Question: Ok, so I would like to have a slider that looks like this one.
Just can't figure out where we can at least have these delimiter separators? So if you see there are 7 delimiters and we have large labels on the first 4-th and the last delimeter.
How would you approach this task?

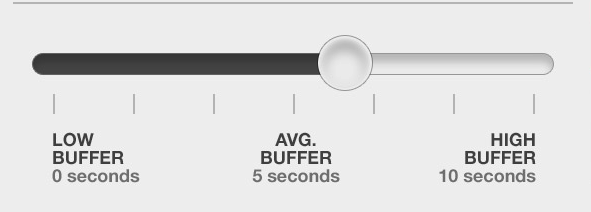
Answer: There is no way of adding a label inside sliderfield. However, you can indeed add HTML to acheive the required output. On the config panel, go to HTML property, and add something like this:
'''
<div style="padding-left:1em">|&nbsp;&nbsp;&nbsp;&nbsp;&nbsp;&nbsp;&nbsp;&nbsp;&nbsp;&nbsp;&nbsp;&nbsp;&nbsp;&nbsp;&nbsp;&nbsp;&nbsp;&nbsp;&nbsp;&nbsp;&nbsp;|&nbsp;&nbsp;&nbsp;&nbsp;&nbsp;&nbsp;&nbsp;&nbsp;&nbsp;&nbsp;&nbsp;&nbsp;&nbsp;&nbsp;&nbsp;&nbsp;&nbsp;&nbsp;&nbsp;&nbsp;&nbsp;&nbsp;&nbsp;|<div>Low&nbsp;&nbsp;&nbsp;&nbsp;&nbsp;&nbsp;&nbsp;&nbsp;&nbsp;Average &nbsp;&nbsp;&nbsp;&nbsp;&nbsp;&nbsp;&nbsp;&nbsp;&nbsp;High </div></div>
'''
The output I have got:

You just need to playaround with the alignment of your text in the HTML. That will do!
Good Luck!